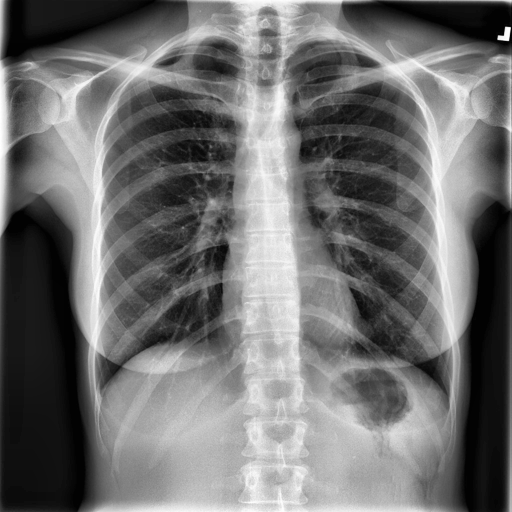
Finding: NORMAL